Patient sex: M
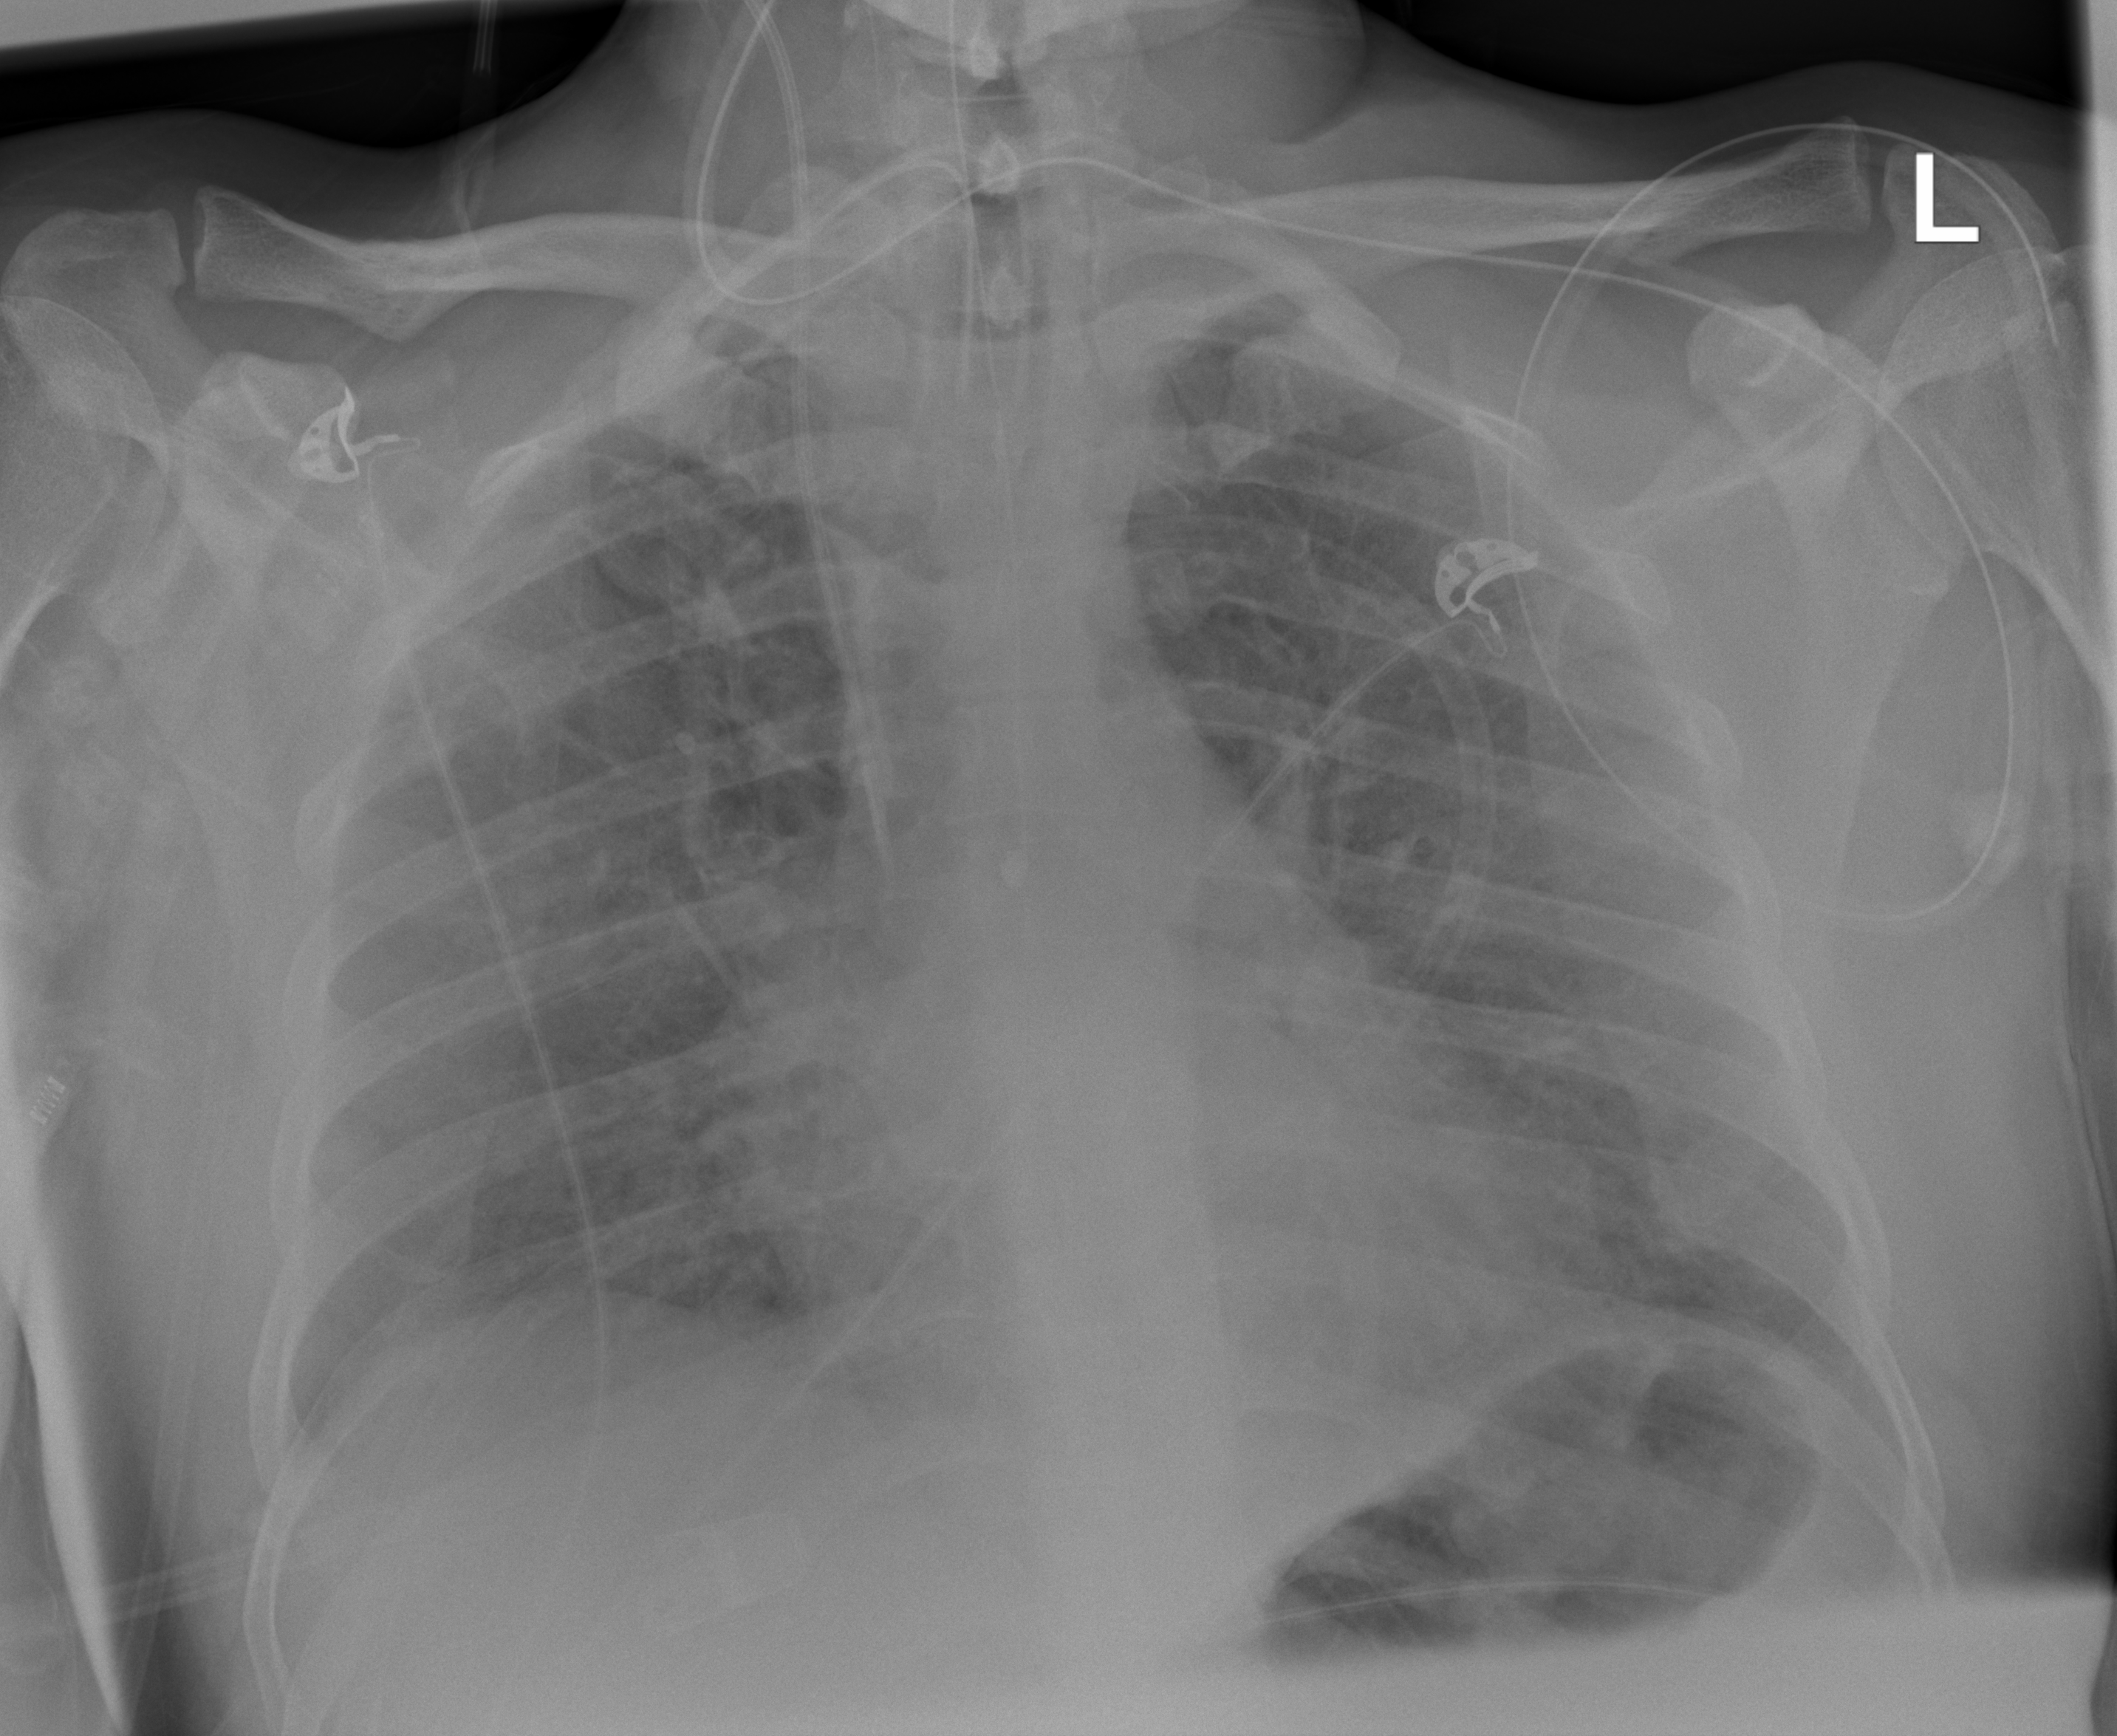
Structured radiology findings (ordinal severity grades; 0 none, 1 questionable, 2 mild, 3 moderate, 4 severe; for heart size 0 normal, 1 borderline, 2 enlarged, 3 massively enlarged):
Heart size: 0
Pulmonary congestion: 2
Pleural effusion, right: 0
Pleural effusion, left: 0
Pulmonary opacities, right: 2
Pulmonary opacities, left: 2
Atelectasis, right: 2
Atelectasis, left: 2